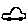
Label: car